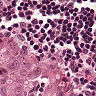
Metastatic tissue present: yes